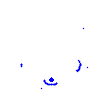
Particle: kaon